Question: i'm working on application in that have 5 tab and i have spent much time for that but now i have a big problem :
> when one of tabs is activated the next tab and prev tab is loading too
and 'onCreated()' method is called but i don't need that i need just
calling 'onCreated()' method when switching to tabs

## This is my project files
'''
package info.androidhive.tabsswipe;
import info.androidhive.tabsswipe.adapter.TabsPagerAdapter;
import ir.zinoo.mankan.R;
import android.app.ActionBar;
import android.app.ActionBar.Tab;
import android.app.FragmentTransaction;
import android.graphics.Color;
import android.graphics.drawable.ColorDrawable;
import android.view.Menu;
import android.view.MenuItem;
import android.widget.Toast;
import android.os.Bundle;
import android.support.v4.app.FragmentActivity;
import android.support.v4.view.ViewPager;
import android.content.SharedPreferences;
public class MainActivity extends FragmentActivity implements ActionBar.TabListener {
private ViewPager viewPager;
private TabsPagerAdapter mAdapter;
private ActionBar actionBar;
@Override
protected void onCreate(Bundle savedInstanceState) {
super.onCreate(savedInstanceState);
setContentView(R.layout.activity_main);
// Initilization
viewPager = (ViewPager) findViewById(R.id.pager);
actionBar = getActionBar();
mAdapter = new TabsPagerAdapter(getSupportFragmentManager());
viewPager.setAdapter(mAdapter);
actionBar.setHomeButtonEnabled(false);
actionBar.setNavigationMode(ActionBar.NAVIGATION_MODE_TABS);
//Adding Tabs
for (String tab_name : tabs) {
actionBar.addTab(actionBar.newTab().setTabListener(this));
}
actionBar.setStackedBackgroundDrawable(new ColorDrawable(Color.parseColor("#333333")));
actionBar.setBackgroundDrawable(new ColorDrawable(Color.parseColor("#333333")));
viewPager.setOnPageChangeListener(new ViewPager.OnPageChangeListener() {
@Override
public void onPageSelected(int position) {
// on changing the page
// make respected tab selected
actionBar.setSelectedNavigationItem(position);
}
@Override
public void onPageScrolled(int arg0, float arg1, int arg2) {
}
}
@Override
public void onPageScrollStateChanged(int arg0) {
}
});
}
@Override
public void onTabReselected(Tab tab, FragmentTransaction ft) {
}
@Override
public void onTabSelected(Tab tab, FragmentTransaction ft) {
// on tab selected
// show respected fragment view
viewPager.setCurrentItem(tab.getPosition());
}
@Override
public void onTabUnselected(Tab tab, FragmentTransaction ft) {
}
public boolean onCreateOptionsMenu(Menu menu) {
// Inflate the menu; this adds items to the action bar if it is present.
getMenuInflater().inflate(R.menu.main, menu);
return true;
}
@Override
public boolean onOptionsItemSelected(MenuItem item) {
// Handle action bar item clicks here. The action bar will
// automatically handle clicks on the Home/Up button, so long
// as you specify a parent activity in AndroidManifest.xml.
int id = item.getItemId();
if (id == R.id.action_settings) {
return true;
}
return super.onOptionsItemSelected(item);
}
}
'''
class
'''
package info.androidhive.tabsswipe.adapter;
import info.androidhive.tabsswipe.BmiFragment;
import info.androidhive.tabsswipe.CaloriFragment;
import info.androidhive.tabsswipe.FatFragment;
import info.androidhive.tabsswipe.KamarFragment;
import info.androidhive.tabsswipe.OstokhanFragment;
import info.androidhive.tabsswipe.OtherFragment;
import android.support.v4.app.Fragment;
import android.support.v4.app.FragmentManager;
import android.support.v4.app.FragmentPagerAdapter;
public class TabsPagerAdapter extends FragmentPagerAdapter {
public TabsPagerAdapter(FragmentManager fm) {
super(fm);
}
@Override
public Fragment getItem(int index) {
switch (index) {
case 0:
// Top Rated fragment activity
return new BmiFragment();
case 1:
// Games fragment activity
return new CaloriFragment();
case 2:
// Movies fragment activity
return new KamarFragment();
case 3:
// Movies fragment activity
return new OstokhanFragment();
case 4:
// Movies fragment activity
return new FatFragment();
case 5:
// Movies fragment activity
return new OtherFragment();
}
return null;
}
@Override
public int getCount() {
//get item count - equal to number of tabs
return 6;
}
}
'''
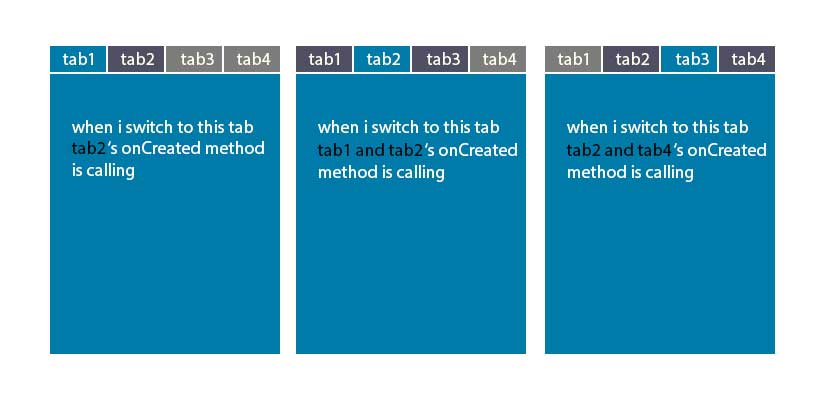
Answer: From Android Documentation about 'FragmentPagerAdapter' :
> This version of the pager is best for use when there are a handful of typically more static fragments to be paged through, such as a set of tabs. The fragment of each page the user visits will be kept in memory, though its view hierarchy may be destroyed when not visible. This can result in using a significant amount of memory since fragment instances can hold on to an arbitrary amount of state. For larger sets of pages, consider FragmentStatePagerAdapter
FragmentStatePagerAdapter :
> This version of the pager is more useful when there are a large number
of pages, working more like a list view. When pages are not visible to
the user, their entire fragment may be destroyed, only keeping the
saved state of that fragment. This allows the pager to hold on to much
less memory associated with each visited page as compared to
FragmentPagerAdapter at the cost of potentially more overhead when
switching between pages.
So, as you are using 'FragmentPagerAdapter', FrgmentManager will add all your fragment in memory while user is using app. Furthermore, when user switches to any page, FragmentManager loads 'previous' and 'next' page and it will call 'onCreate()' of your tabs.
As you have now 6 tabs, may be you want to add more tabs, 'FragmentStatePagerAdapter' is more suitable.
For checking exactly which fragment is visible to user, you can do something like this :
'''
public class TabsPagerAdapter extends FragmentPagerAdapter {
/* declare fragment objects here globally */
BmiFragment mBmi = new BmiFragment();
CaloriFragment mCalori = new CaloriFragment();
KamarFragment mKamar = new KamarFragment();
public TabsPagerAdapter(FragmentManager fm) {
super(fm);
}
@Override
public Fragment getItem(int index) {
switch (index) {
case 0:
// Top Rated fragment activity
mBmi.setUserVisibleHint(false);
return mBmi;
case 1:
// Games fragment activity
mCalori.setUserVisibleHint(false);
return mCalori;
case 2:
// Movies fragment activity
mKamar.setUserVisibleHint(false);
return mKamar;
/* like this for all case*/
}
return null;
}
}
'''
Set onPageChangeListener to ViewPager from your Activity :
'''
mPager.setOnPageChangeListener(new OnPageChangeListener() {
@Override
public void onPageSelected(int position) {
// position tab is visible to user
switch(position) {
case 0 :
mBmi.setUserVisibleHint(true);
break;
/* like this for all case */
}
}
});
'''
Override setUserVisibleHint() method in all fragments :
'''
public class <Your_Fragment> extends Fragment {
@Override
public void setUserVisibleHint(boolean isVisibleToUser) {
super.setUserVisibleHint(isVisibleToUser);
if (isVisibleToUser) {
// do something, your fragment is visible
} else {
// your fragment is loaded, but not visible to user currently
}
}
}
'''